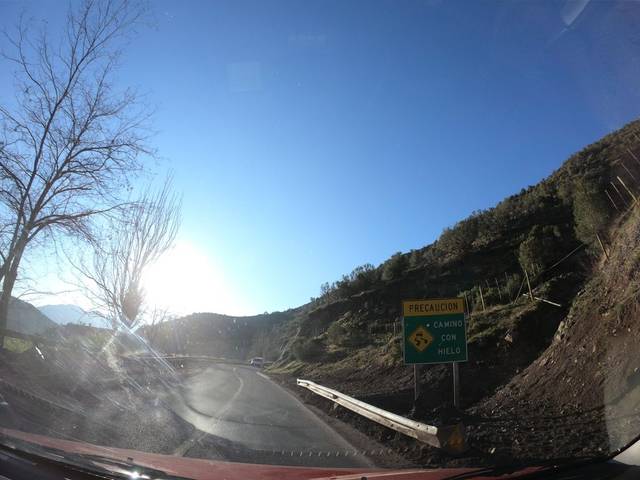
Region: Chile
Coordinates: -33.346, -70.333